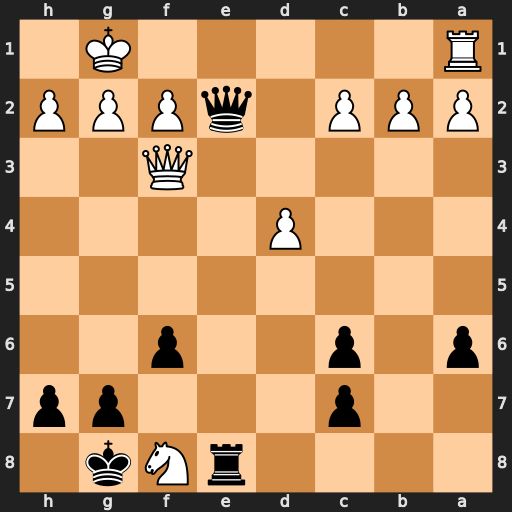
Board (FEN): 4rNk1/2p3pp/p1p2p2/8/3P4/5Q2/PPP1qPPP/R5K1
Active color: b
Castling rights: -
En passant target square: -
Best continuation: Qe1+ Rxe1 Rxe1#